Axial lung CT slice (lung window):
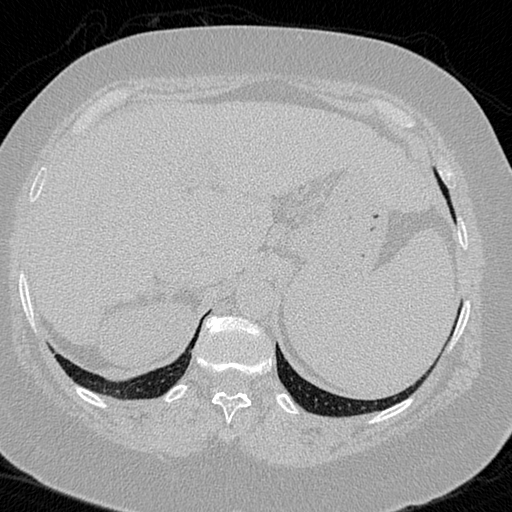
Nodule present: no